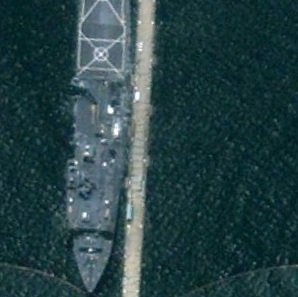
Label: combat